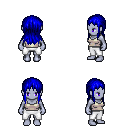
a pixel art fantasy rpg character, female body template, dark elf, purple skin, white pirate shirt, white pants, blue unkempt hairstyle, four views (front, back, left, right), 2x2 character sprite sheet, small pixel art, hard edges, no anti-aliasing